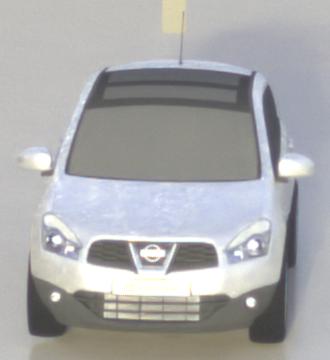
Make: Nissan
Model: Qashqai 1.6
Detailed model: Qashqai (J10)
Model produced from: 2010/03
Model produced until: 2010/08
Doors: 5
Color: white
Road condition: wet road
Daytime: morning or afternoon
Contrast: medium contrast